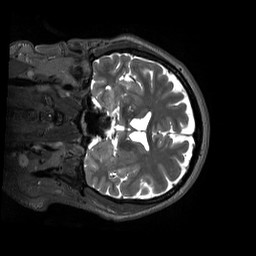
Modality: T2w
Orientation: coronal
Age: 56
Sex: male
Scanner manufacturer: siemens
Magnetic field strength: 3 T
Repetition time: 3.2 s
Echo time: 0.412 s